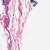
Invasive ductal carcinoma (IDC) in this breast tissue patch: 0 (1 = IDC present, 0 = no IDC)